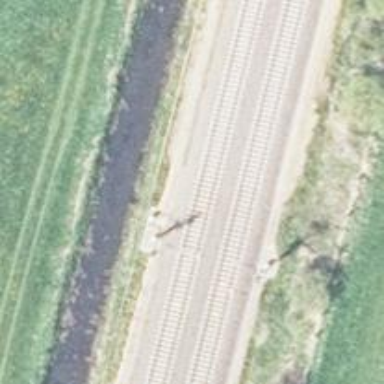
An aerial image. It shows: Railway signal with block marker.